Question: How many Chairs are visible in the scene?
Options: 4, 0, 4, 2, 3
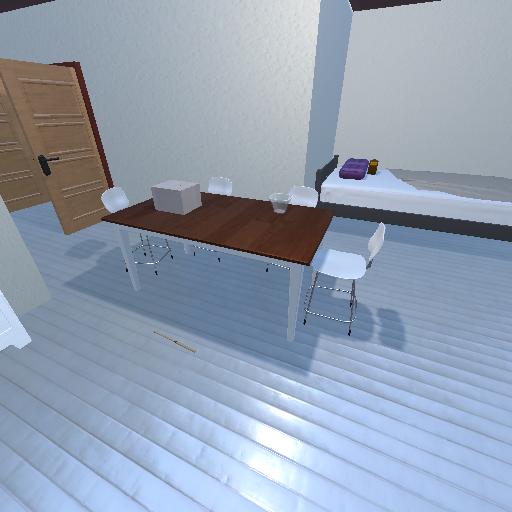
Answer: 4